Field crop: maize
Growth stage: 2
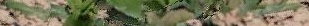
Species: maize